Question: How can I attach the edit boxes to the corresponding grid columns, so it will change width when the user change the column width and move around when the user change the order of DBGraid columns.

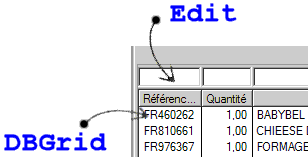
Answer: If you want to know that the column widths have changed then you can override 'ColWidthsChanged'. I'm not aware of a corresponding event.
For detecting columns having moved you can either override 'ColumnMoved' or attach a handler to the 'OnColumnMoved' event.